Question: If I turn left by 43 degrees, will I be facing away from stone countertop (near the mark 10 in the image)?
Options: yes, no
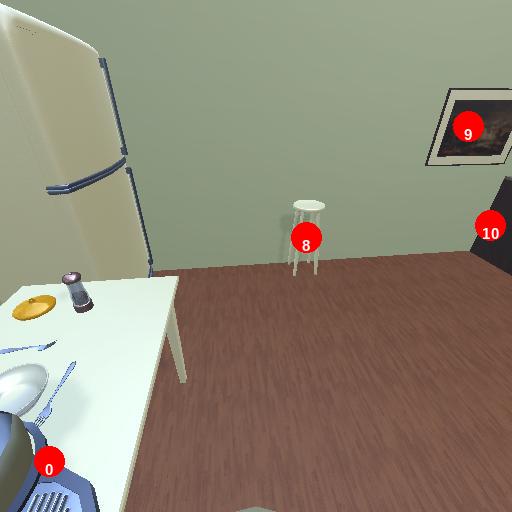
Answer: yes